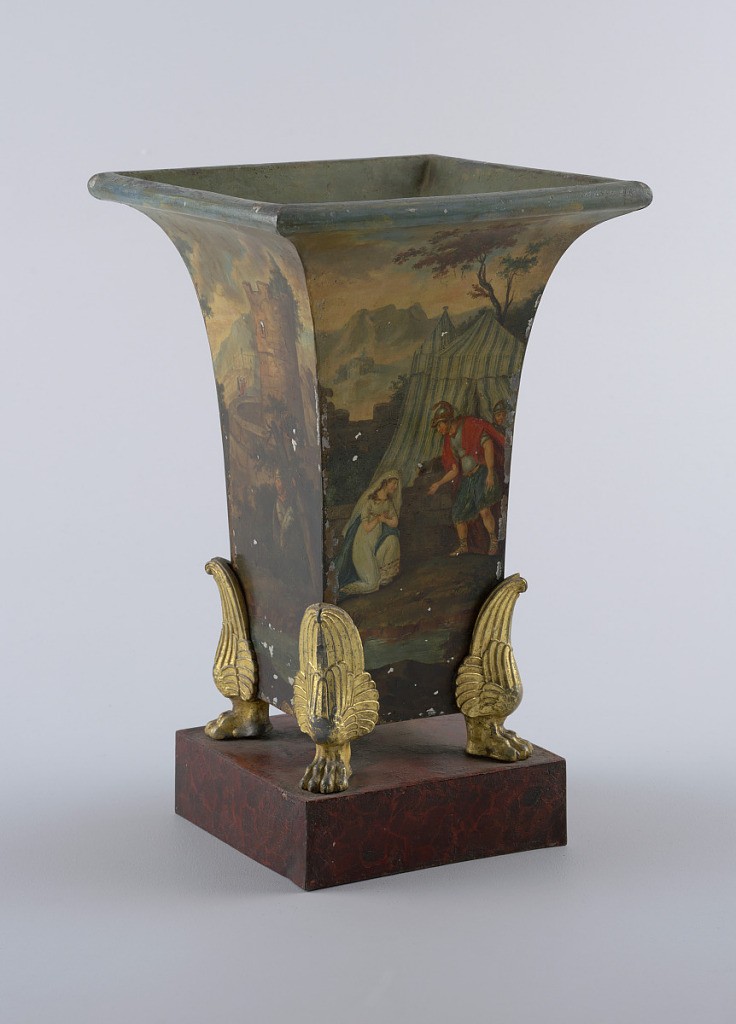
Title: Vase
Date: ca. 1820
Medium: Enameled tôle, gilt bronze
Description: Square in plan, with flaring tops and rolled edges. Supported by four winged paws of gilt bronze, on square pedestal. Painted in colours, with classical landscapes and figures in costume of classical antiquity.